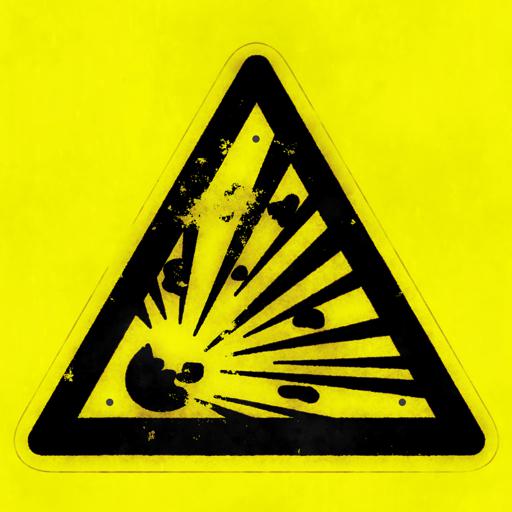
Tags: black danger explosion sign warning yellow